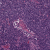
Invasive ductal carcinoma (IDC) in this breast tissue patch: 0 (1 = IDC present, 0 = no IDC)